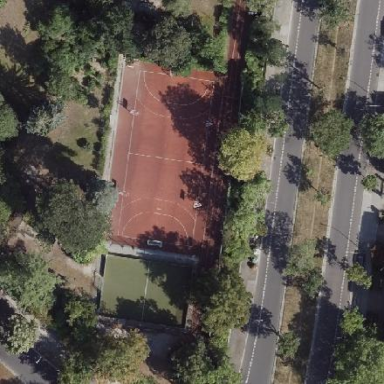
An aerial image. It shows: Handball pitch for leisure and sports activities.